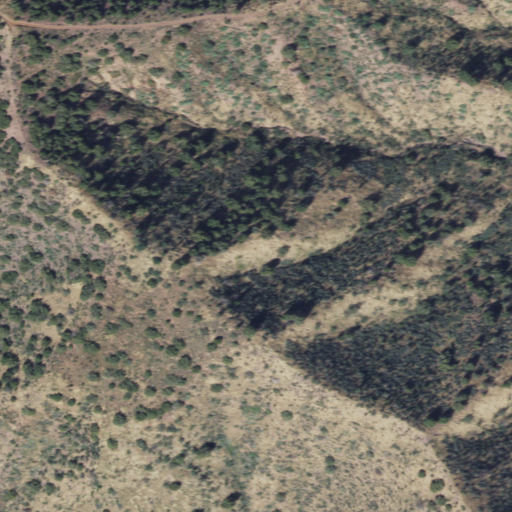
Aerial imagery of ridge(s) in Arizona named Shake Ridge containing shrub and evergreen forest